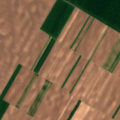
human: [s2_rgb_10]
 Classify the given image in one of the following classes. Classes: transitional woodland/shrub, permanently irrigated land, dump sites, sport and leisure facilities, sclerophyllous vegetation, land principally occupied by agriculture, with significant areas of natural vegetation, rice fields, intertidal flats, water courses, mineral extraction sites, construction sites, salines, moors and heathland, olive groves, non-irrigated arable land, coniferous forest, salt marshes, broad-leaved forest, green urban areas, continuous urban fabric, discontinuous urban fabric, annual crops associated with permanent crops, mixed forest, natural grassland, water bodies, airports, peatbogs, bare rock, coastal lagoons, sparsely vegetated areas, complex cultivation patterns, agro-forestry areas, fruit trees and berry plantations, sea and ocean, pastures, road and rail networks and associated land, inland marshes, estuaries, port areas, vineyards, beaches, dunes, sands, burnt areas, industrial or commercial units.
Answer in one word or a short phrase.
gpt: non-irrigated arable land